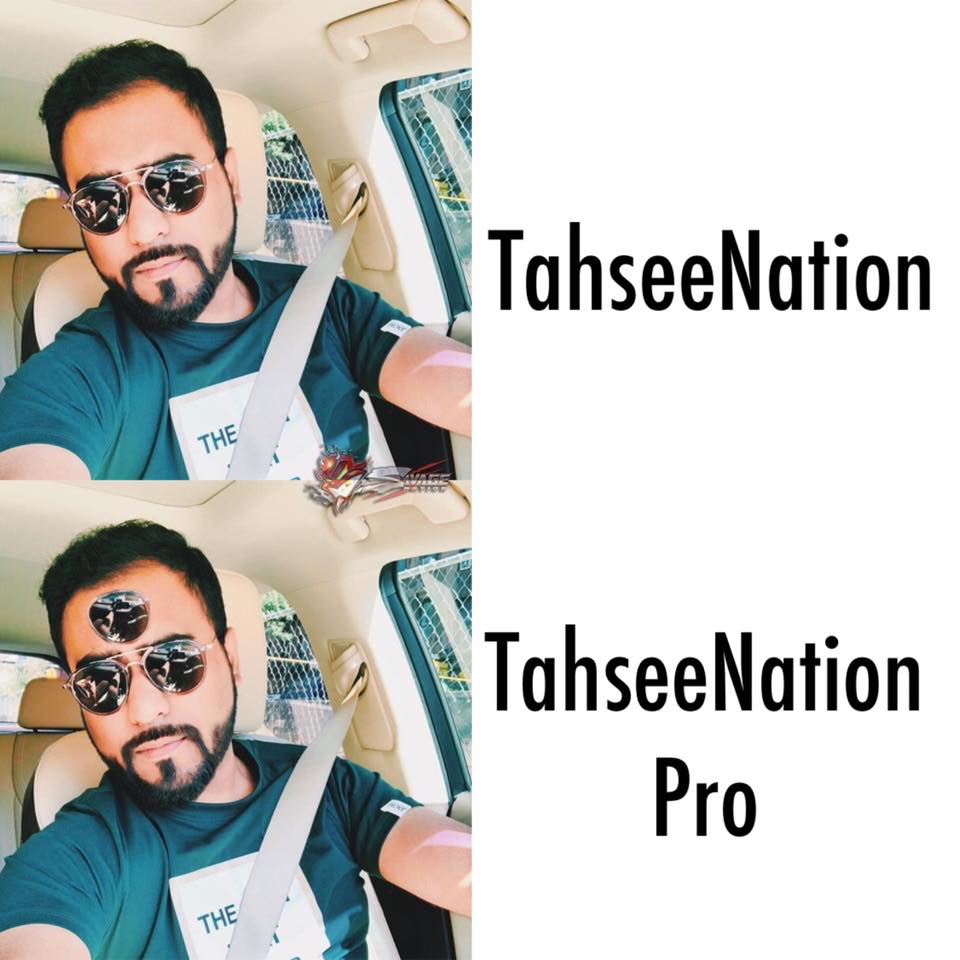
Caption: TahseeNation TahseeNation Pro
Label: non-hate